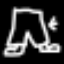
Label: pants